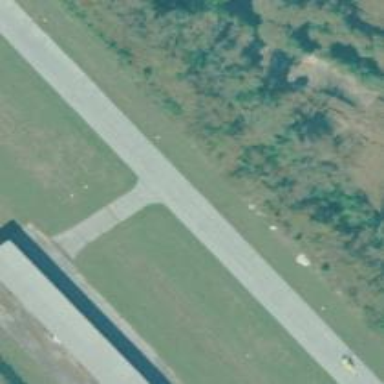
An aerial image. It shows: Runway surface made of asphalt at airport.